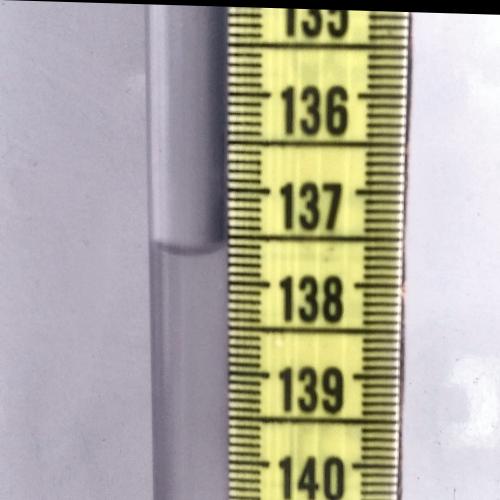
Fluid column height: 137.6 cm